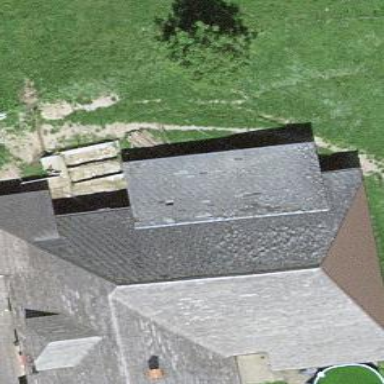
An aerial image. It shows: Farm building.